Field crop: tomato
Growth stage: 1
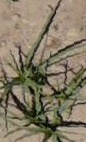
Species: cyperus